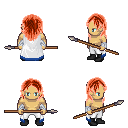
a pixel art fantasy rpg character, male body template, human, tanned skin, white trimmed cape, white pants, red long hairstyle, white cloth bandages, black shoes, spear, four views (front, back, left, right), 2x2 character sprite sheet, small pixel art, hard edges, no anti-aliasing